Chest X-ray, PA view. Patient: 56 years old, sex M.
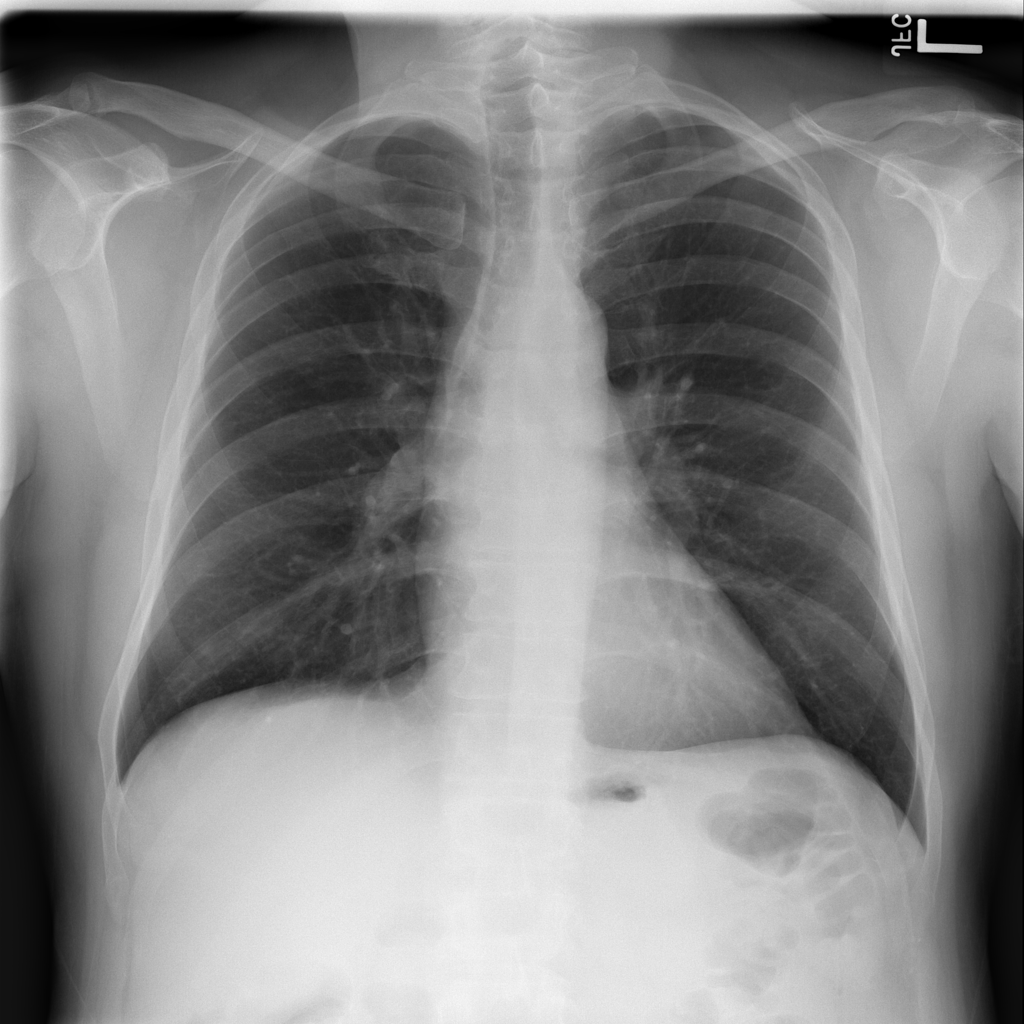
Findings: Infiltration